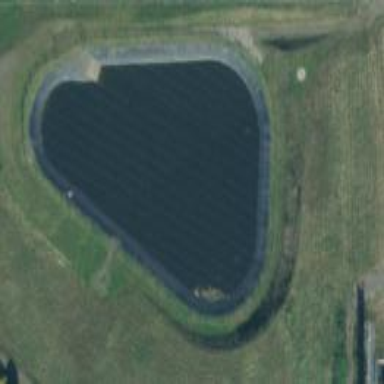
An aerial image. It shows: Retention basin containing natural water.